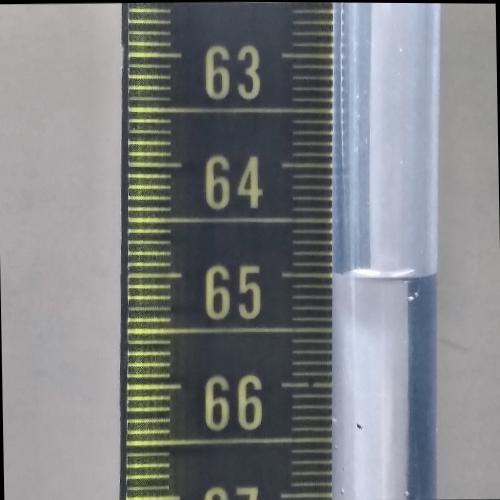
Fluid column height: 65.0 cm